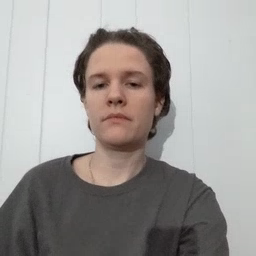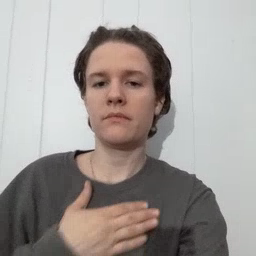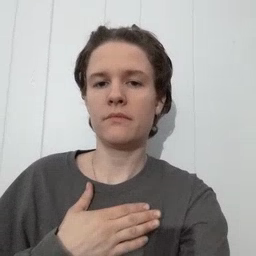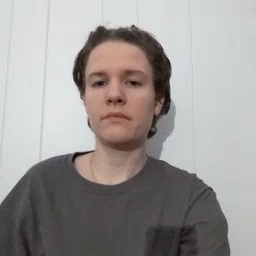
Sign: minemy